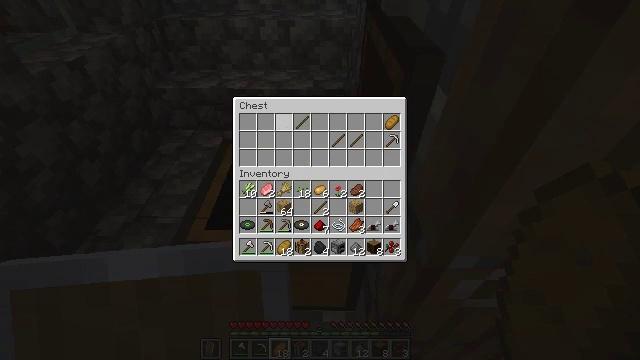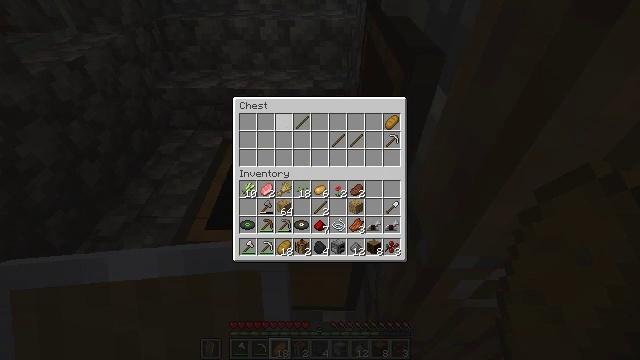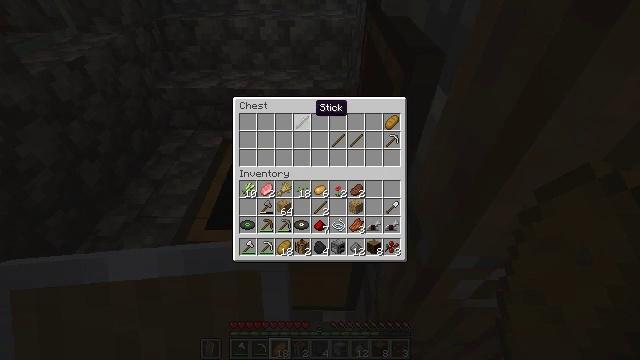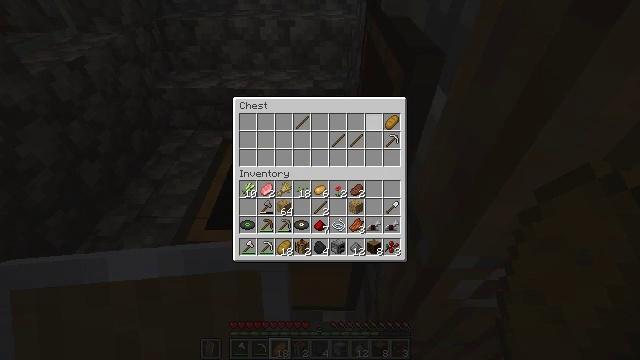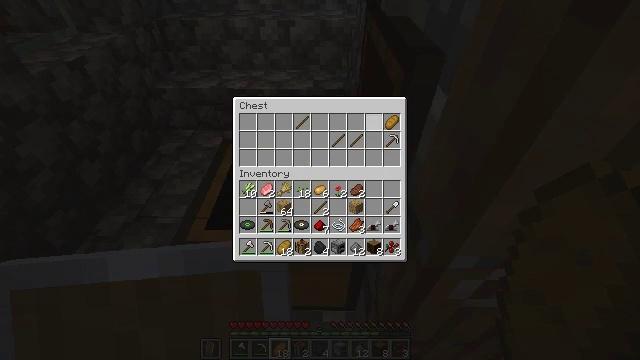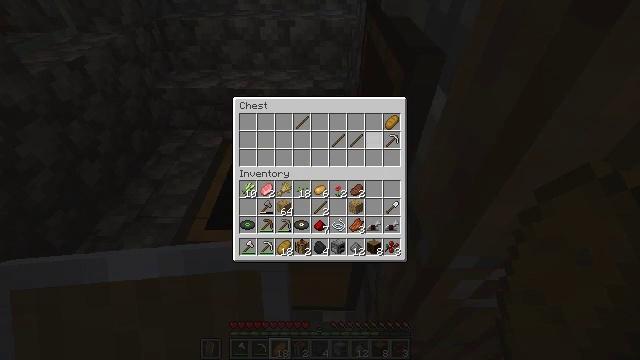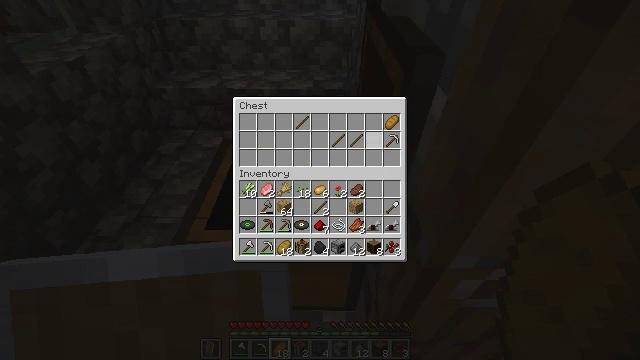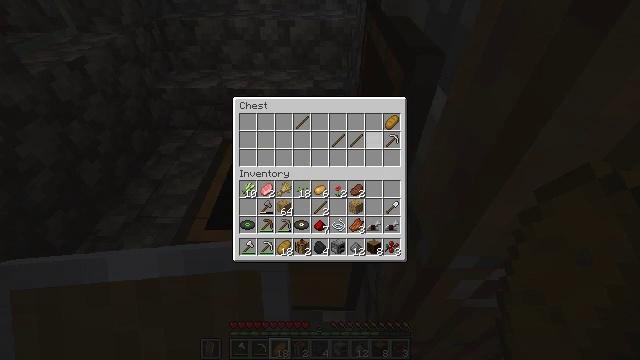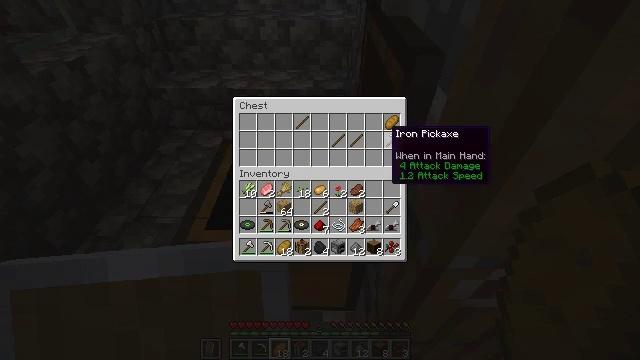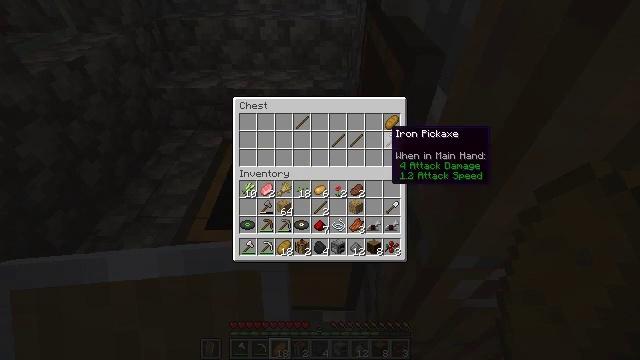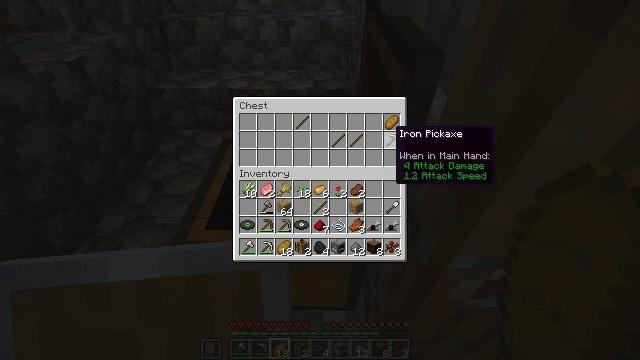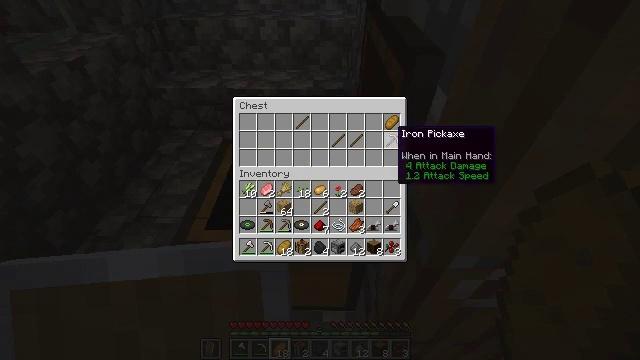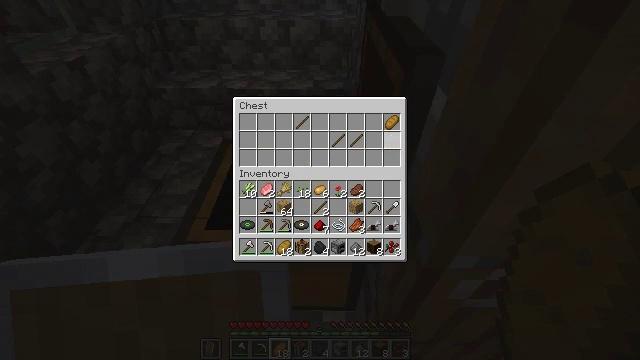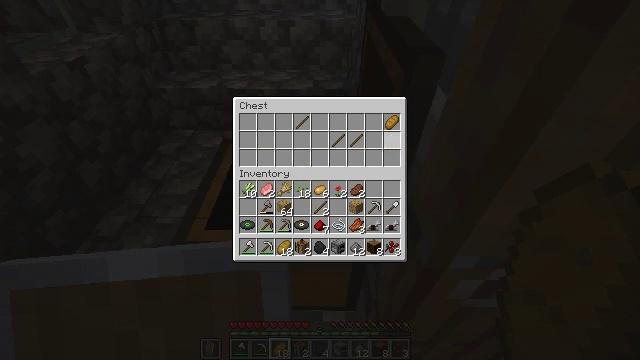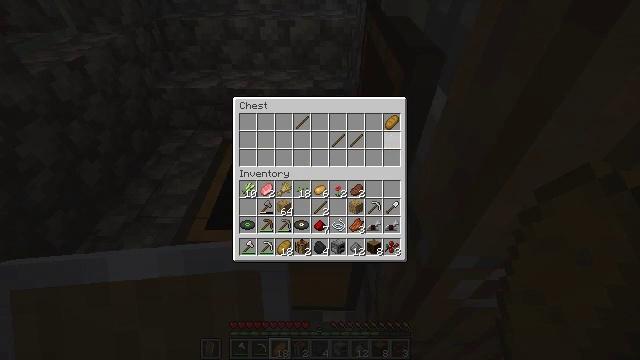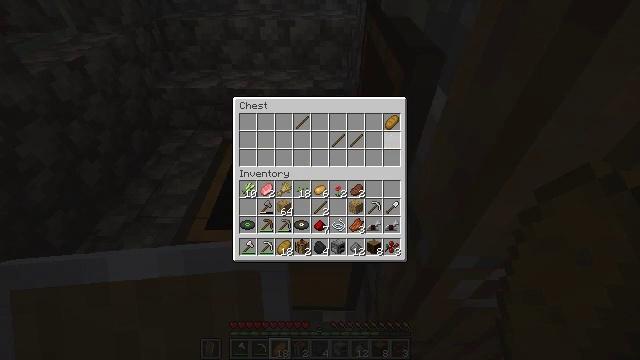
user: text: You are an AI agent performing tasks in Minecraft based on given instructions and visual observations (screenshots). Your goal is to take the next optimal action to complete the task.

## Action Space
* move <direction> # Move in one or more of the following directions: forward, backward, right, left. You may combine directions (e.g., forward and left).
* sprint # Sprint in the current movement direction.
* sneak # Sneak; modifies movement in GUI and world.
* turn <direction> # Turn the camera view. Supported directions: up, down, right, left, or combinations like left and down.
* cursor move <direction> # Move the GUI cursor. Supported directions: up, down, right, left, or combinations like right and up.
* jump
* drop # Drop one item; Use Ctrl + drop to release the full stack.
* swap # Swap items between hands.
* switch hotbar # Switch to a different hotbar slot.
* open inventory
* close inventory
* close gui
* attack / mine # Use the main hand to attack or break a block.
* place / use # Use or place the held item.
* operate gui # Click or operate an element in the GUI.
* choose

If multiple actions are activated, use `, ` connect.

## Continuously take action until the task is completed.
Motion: motion action
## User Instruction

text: Break the purple bed to move it.
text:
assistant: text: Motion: sneak, operate gui
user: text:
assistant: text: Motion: sneak, cursor move right
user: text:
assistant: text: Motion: sneak, cursor move right
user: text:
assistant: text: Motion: sneak
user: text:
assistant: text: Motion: sneak, cursor move down
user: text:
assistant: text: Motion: sneak
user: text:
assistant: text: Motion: sneak
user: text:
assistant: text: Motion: sneak
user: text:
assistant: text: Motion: sneak
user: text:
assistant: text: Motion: sneak
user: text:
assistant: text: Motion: sneak
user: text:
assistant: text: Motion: sneak, operate gui
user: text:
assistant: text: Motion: sneak, operate gui
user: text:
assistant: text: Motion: sneak, operate gui
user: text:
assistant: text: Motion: sneak
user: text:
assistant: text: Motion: sneak, cursor move up
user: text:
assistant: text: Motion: sneak
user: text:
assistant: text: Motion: sneak
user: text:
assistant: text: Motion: sneak, operate gui
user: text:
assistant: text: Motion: sneak, operate gui
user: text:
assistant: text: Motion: sneak
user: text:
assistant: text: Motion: sneak
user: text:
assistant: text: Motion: sneak, cursor move right
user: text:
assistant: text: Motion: turn right and up, close gui
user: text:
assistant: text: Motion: turn right and up, open inventory
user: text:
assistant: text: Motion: turn right
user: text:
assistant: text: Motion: turn right and up
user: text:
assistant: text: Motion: move forward
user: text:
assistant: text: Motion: move forward, sprint
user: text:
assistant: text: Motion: move forward, sprint, turn right and up